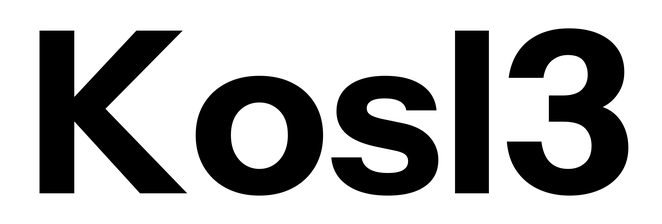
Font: InstrumentSans_Bold